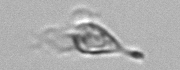
Label: Paratontonia_gracillima